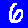
Digit: 6